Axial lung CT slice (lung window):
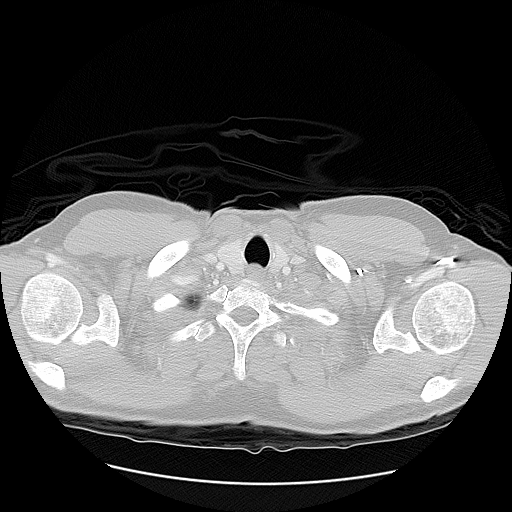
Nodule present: no